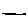
Label: line